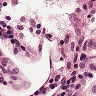
Metastatic tissue present: no